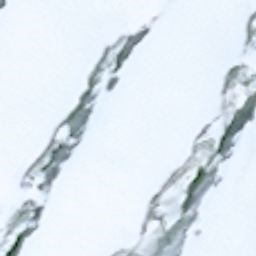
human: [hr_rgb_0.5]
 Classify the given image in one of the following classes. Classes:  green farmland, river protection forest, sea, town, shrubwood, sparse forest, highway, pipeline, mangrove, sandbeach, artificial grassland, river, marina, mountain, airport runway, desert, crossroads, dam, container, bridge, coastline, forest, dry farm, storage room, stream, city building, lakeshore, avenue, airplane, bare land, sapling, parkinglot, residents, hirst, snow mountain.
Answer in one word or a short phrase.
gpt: snow mountain